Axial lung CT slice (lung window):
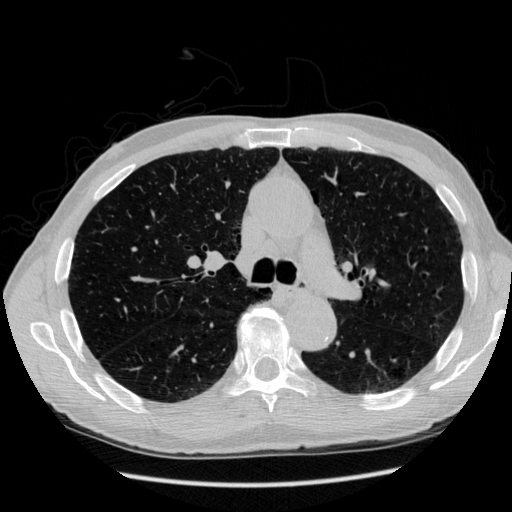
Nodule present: no